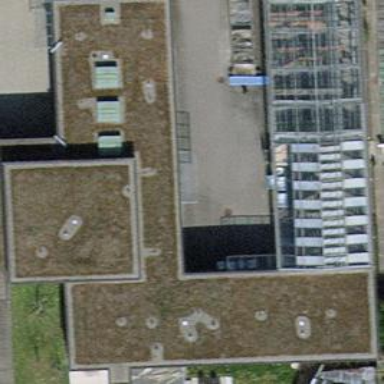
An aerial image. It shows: Service building.